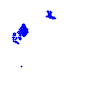
Particle: electron